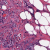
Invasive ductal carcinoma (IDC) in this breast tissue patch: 1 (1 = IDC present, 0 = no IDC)